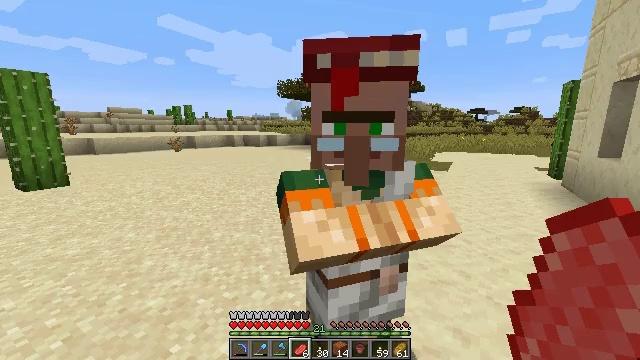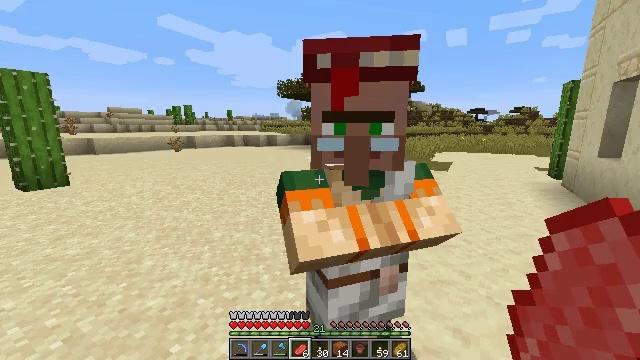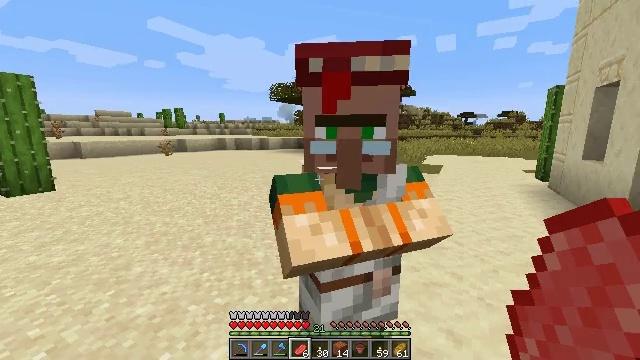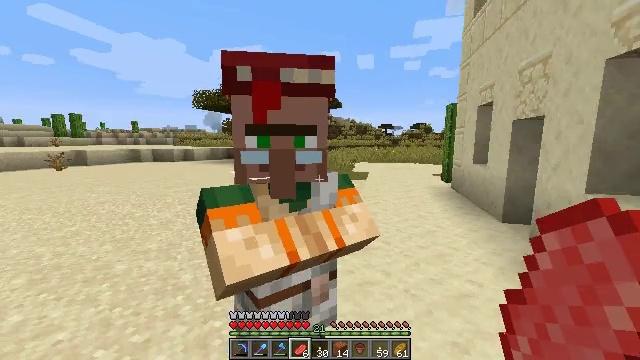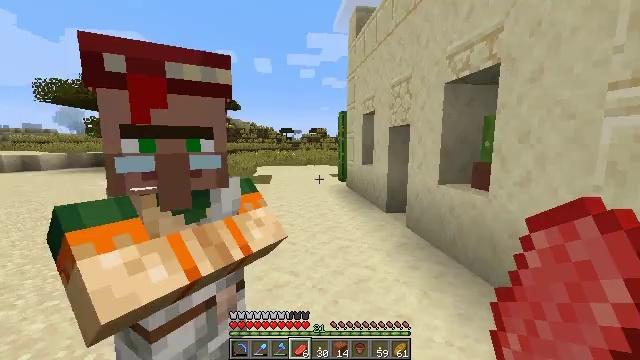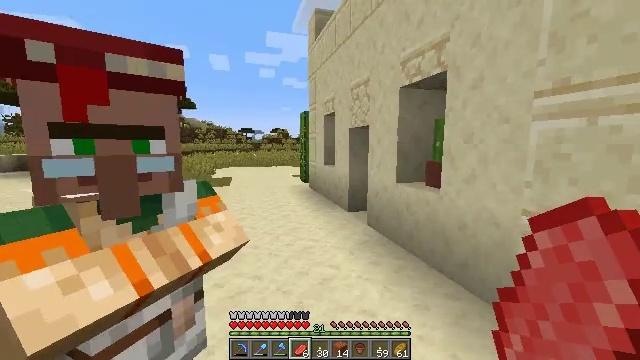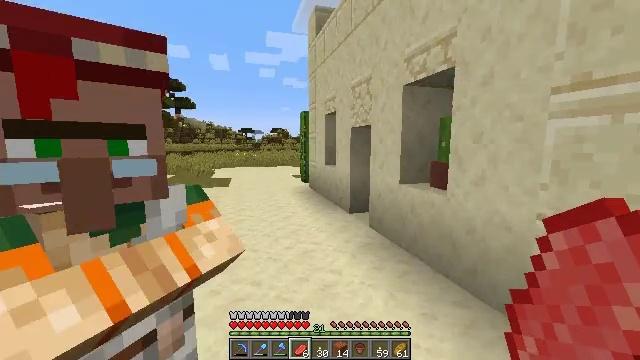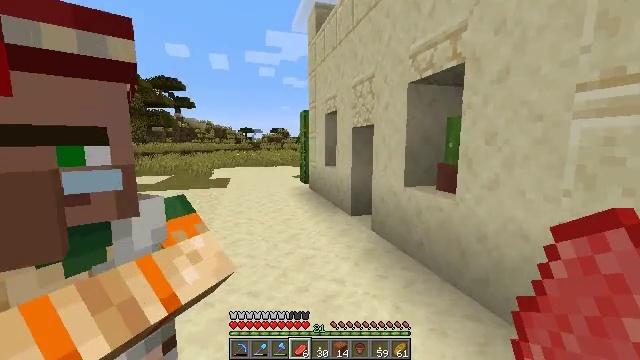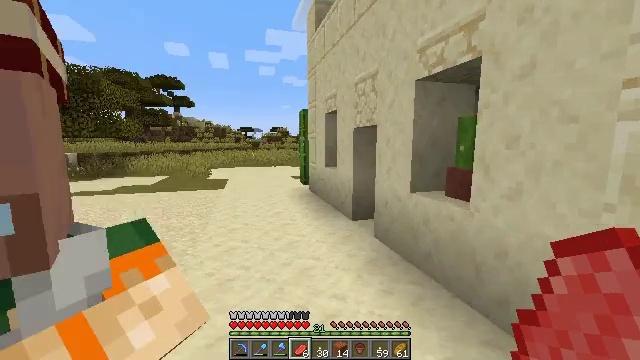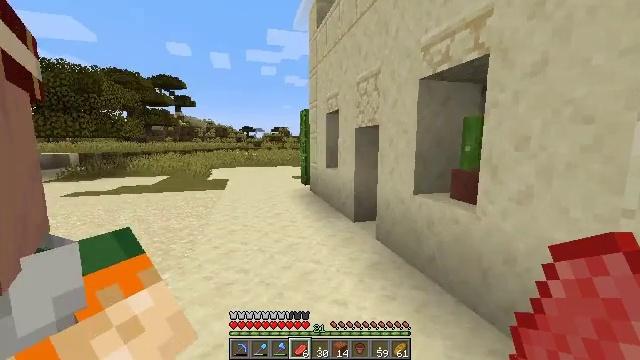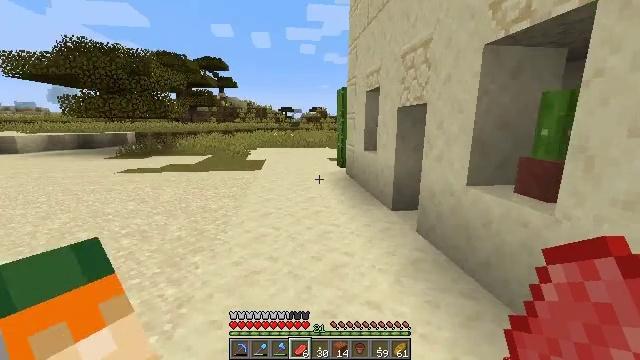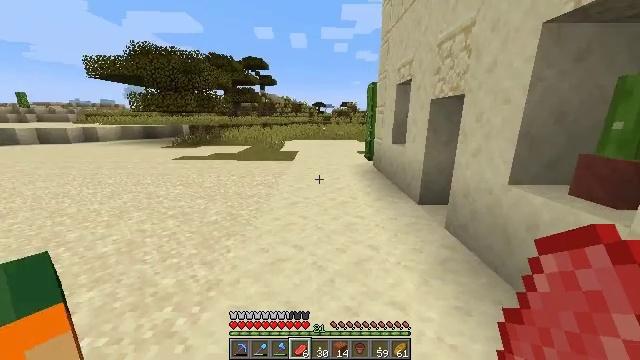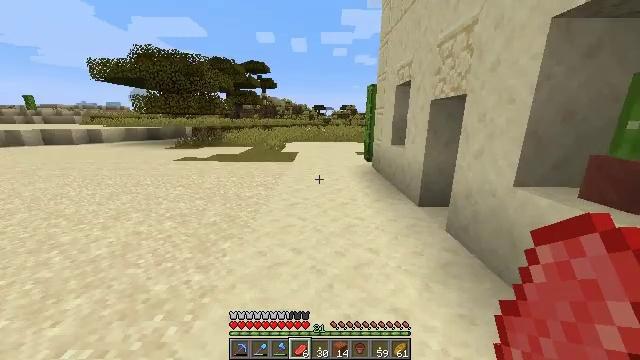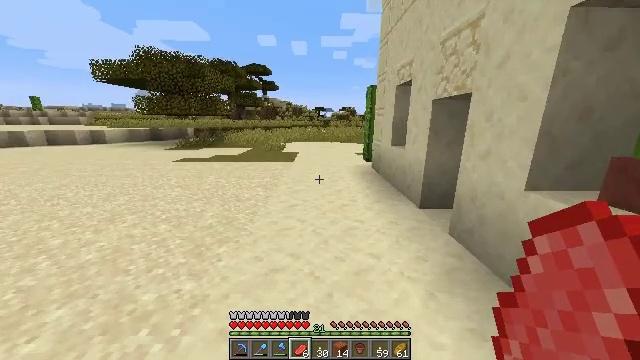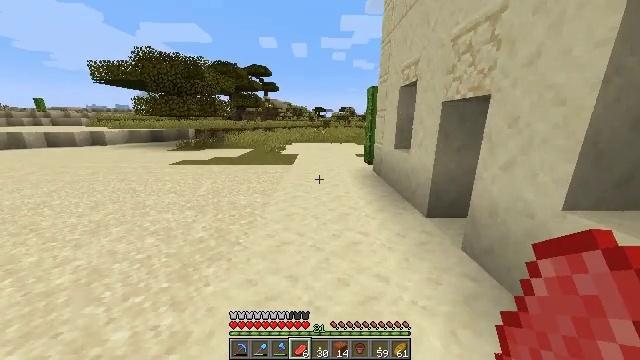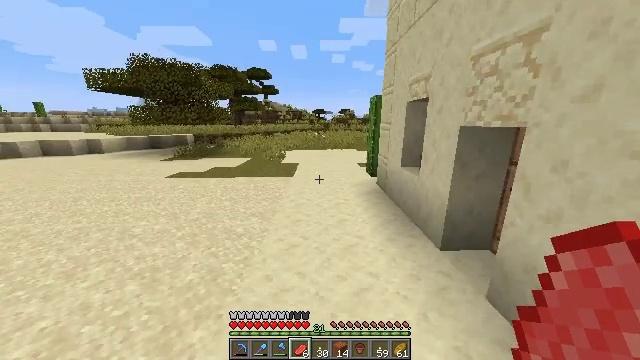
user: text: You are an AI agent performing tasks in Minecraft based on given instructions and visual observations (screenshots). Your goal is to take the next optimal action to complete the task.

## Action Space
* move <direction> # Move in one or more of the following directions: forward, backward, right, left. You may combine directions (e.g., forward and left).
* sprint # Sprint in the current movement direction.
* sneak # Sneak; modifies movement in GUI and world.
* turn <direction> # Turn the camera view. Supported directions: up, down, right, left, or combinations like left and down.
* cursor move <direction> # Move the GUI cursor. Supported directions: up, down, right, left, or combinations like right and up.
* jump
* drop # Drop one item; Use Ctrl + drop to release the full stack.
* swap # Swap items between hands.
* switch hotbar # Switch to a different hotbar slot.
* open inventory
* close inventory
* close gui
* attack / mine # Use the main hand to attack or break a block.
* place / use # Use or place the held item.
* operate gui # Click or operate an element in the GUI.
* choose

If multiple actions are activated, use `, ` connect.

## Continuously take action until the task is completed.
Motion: motion action
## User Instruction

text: Attack the acacia fence to break it.
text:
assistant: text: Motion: no_op
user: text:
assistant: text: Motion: turn right
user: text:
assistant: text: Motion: turn right and up
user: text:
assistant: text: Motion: turn right
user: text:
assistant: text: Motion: move forward, turn right
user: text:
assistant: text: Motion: move forward
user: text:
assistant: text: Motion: move forward
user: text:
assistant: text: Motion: move forward
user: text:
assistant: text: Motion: move forward
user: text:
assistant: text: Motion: move forward, sprint, turn left and down
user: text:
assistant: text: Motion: move forward, sprint, turn left and down
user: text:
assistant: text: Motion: move forward, sprint
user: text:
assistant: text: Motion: move forward, sprint
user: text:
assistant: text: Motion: move forward, sprint
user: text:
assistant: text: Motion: move forward, sprint, jump
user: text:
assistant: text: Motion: move forward, sprint, jump
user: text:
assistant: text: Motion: move forward, sprint, turn right, jump
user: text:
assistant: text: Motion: move forward, sprint, turn right, jump
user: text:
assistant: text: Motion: move forward, sprint, jump
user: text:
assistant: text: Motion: move forward, sprint, jump
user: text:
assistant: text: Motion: move forward, sprint, jump
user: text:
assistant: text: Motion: move forward, sprint, jump
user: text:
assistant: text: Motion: move forward, sprint, jump
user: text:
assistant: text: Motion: move forward, sprint, jump
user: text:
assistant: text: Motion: move forward, sprint, jump
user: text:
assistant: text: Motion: move forward, sprint, jump
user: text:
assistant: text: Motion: move forward, sprint, jump
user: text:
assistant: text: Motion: move forward, sprint, jump
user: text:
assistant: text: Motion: move forward, sprint, jump
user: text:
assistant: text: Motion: move forward, sprint, jump